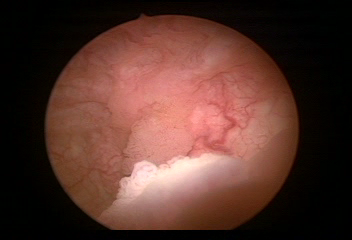
Modality: WLC
Class: Malignant
Subclass: LowGradePapillary
Lesion: L3
Stage: Ta
Morphology: Papillary
Bladder cancer association: Yes
Annotated structures: Tumor, Tumor, Tumor